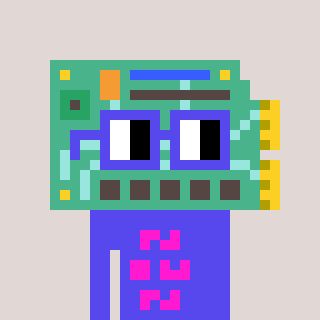
a pixel art character with square blue glasses, a chipboard-shaped head and a computerblue-colored body on a warm background